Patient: sex F, age 83
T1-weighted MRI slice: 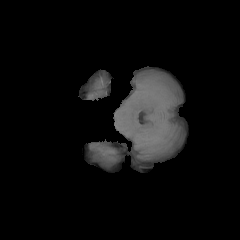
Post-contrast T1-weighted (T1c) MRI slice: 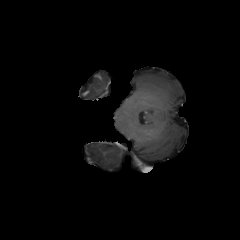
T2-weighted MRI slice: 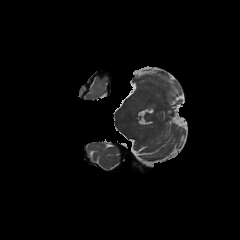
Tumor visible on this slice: no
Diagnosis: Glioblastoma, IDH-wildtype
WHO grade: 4